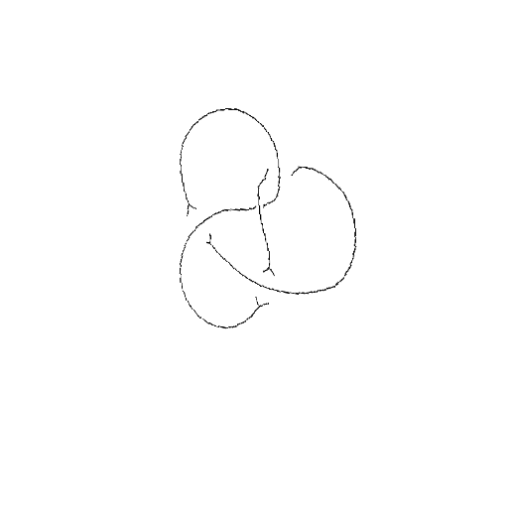
Crossing number: 4